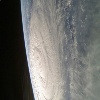
Label: cloud